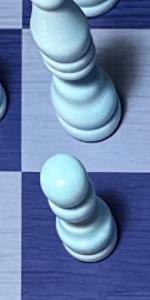
Label: Pawn_White